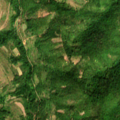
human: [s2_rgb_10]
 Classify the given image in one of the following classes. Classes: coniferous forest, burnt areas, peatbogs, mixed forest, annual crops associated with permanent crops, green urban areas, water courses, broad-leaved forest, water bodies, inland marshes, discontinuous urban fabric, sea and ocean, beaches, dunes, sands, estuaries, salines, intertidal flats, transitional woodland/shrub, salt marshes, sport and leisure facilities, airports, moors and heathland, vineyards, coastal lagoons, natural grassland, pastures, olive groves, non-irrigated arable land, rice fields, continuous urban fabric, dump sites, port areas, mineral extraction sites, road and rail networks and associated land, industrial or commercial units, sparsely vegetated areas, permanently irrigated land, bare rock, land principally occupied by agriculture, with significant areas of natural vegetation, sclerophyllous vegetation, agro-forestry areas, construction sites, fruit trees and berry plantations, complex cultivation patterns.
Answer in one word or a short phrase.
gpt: land principally occupied by agriculture, with significant areas of natural vegetation, broad-leaved forest, transitional woodland/shrub